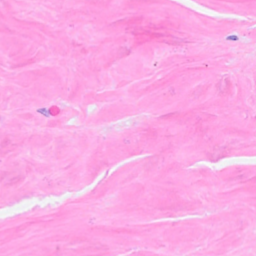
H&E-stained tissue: Breast